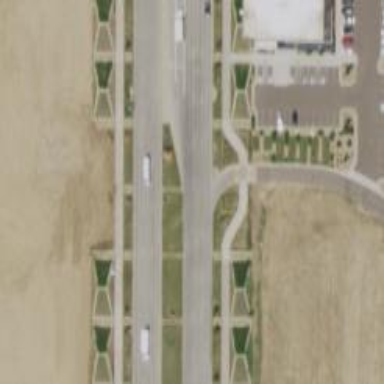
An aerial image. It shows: Secondary link road.